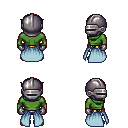
a pixel art fantasy rpg character, male body template, orc, green skin, overskirt, gold greaves, dark blonde plain hairstyle, metal helm, metal gloves, brown shoes, four views (front, back, left, right), 2x2 character sprite sheet, small pixel art, hard edges, no anti-aliasing